Question:
<URL>
I'm trying to program a hedging finance formula. I did statically, how can I do it dynamically ?
If I give the amount the calculation wants to do it automatically like
If I give amount as "Amount - 7000"
'''
++--A--++--B--
5500 Amount- col A = 5500
Col B(5500) - col A(875) = 4625
Col B(4625) - col A(658) = 3967
'''
This is what's happening. How do I do this dynamically in jQuery ?
'''
$(document).ready(function(){
var Amountvalue = $('#Amountvalue').val();
// var CurrencyBought = $('#CurrencyBought').val();
$('.Amountvalue').keyup(function(){
var CurrencyBought = $('.CurrencyBought122').val();
var Finalvalue = parseInt($(this).val())-CurrencyBought;
$('#Result345').val(Finalvalue);
});
});
'''
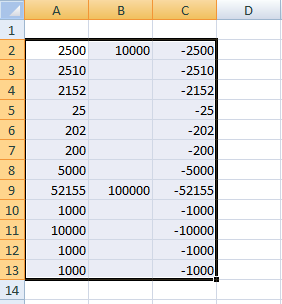
Answer: I Use $(".selector").each() to loop on your inputs
'''
$('[id="Result"]').each(function(){
Finalvalue -= parseInt($(this).val());
$(this).parent().parent().find('.Result').val(Finalvalue);
})
'''
and this is my demo <URL>